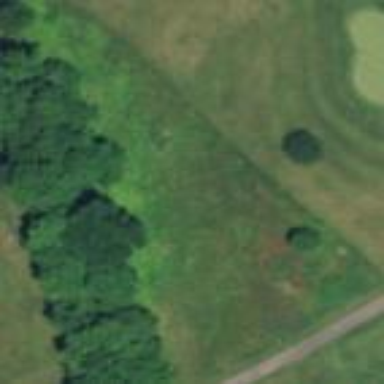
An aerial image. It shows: Rough area in golf course.